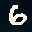
Label: 6